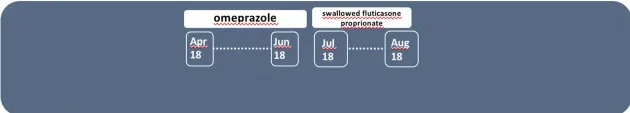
Timeline from the episode of care.
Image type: chart (chart)